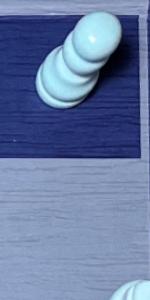
Label: Empty